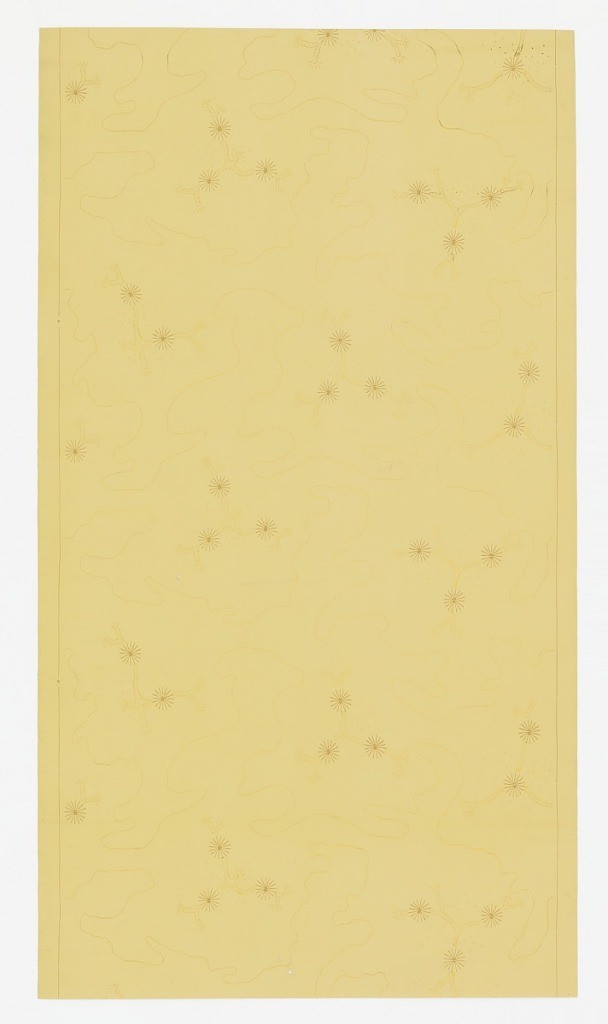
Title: Ceiling paper
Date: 1875–1900
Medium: Machine-printed on paper
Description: Seemingly random placement of running lines and twigs and floral motifs. Dots surround these latter elements. Printed in metallic gold on soft yellow ground.